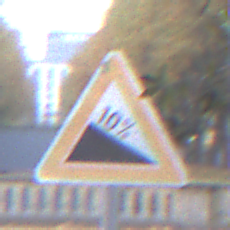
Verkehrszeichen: Gefaelle10
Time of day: SunriseSunset
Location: Outdoor (Urban)
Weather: PartlyCloudy
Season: NotSpecified
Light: Natural